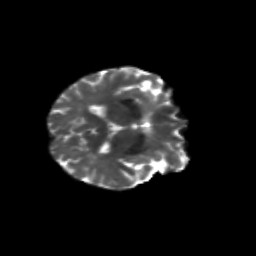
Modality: T2w
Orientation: axial
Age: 71
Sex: female
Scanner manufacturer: siemens
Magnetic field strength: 3 T
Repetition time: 4.71 s
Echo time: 0.0906 s